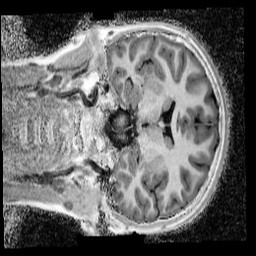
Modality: UNIT1_denoised
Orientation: coronal
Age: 13
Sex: female
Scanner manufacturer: siemens
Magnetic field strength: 3 T
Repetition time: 4 s
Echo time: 0.00299 s